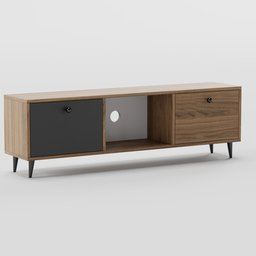
Label: furniture